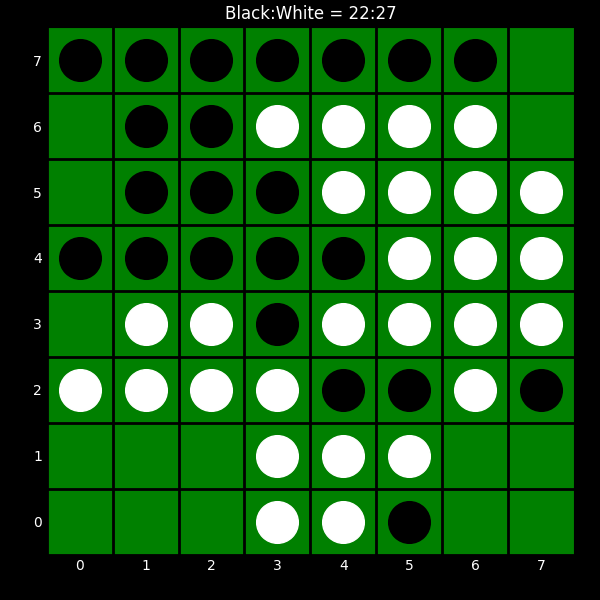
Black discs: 22
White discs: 27